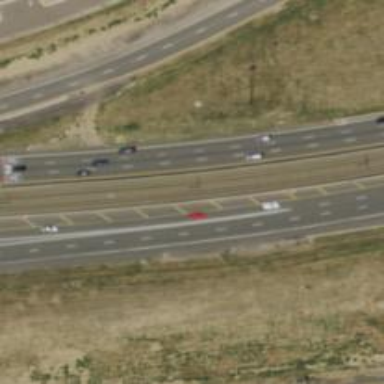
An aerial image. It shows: Attenuator on the road.